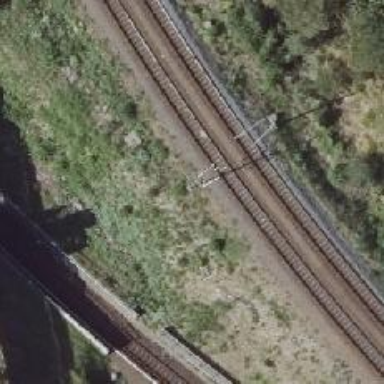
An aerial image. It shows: Catenary mast for power lines.